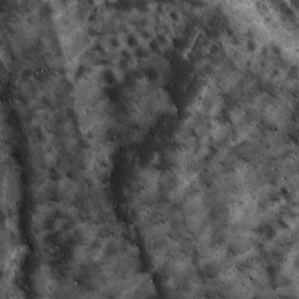
Label: non_frost